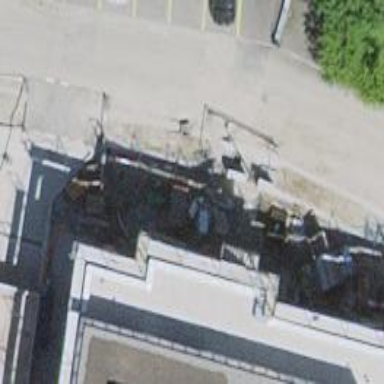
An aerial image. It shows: Building.